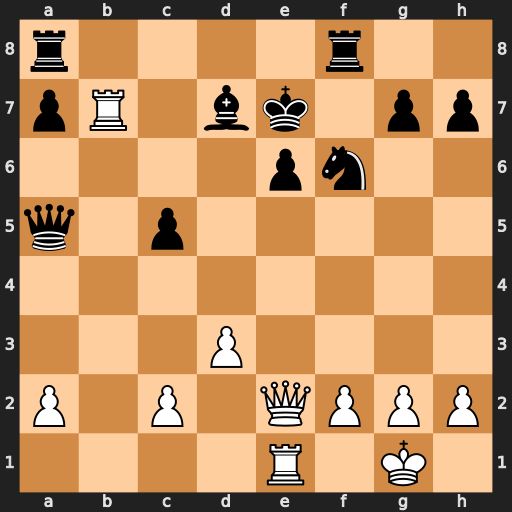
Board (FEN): r4r2/pR1bk1pp/4pn2/q1p5/8/3P4/P1P1QPPP/4R1K1
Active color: w
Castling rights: -
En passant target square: -
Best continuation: Qxe6+ Kd8 Qe7+ Kc8 Qxf8+ Kxb7 Rb1+ Kc7 Qxa8